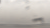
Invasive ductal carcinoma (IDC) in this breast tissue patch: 0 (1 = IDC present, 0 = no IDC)